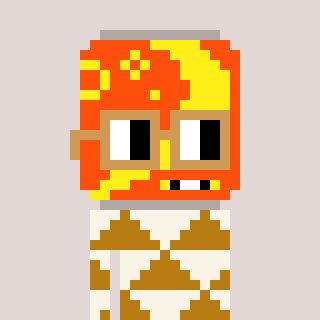
a pixel art character with square brown glasses, a pop-shaped head and a gold-colored body on a warm background